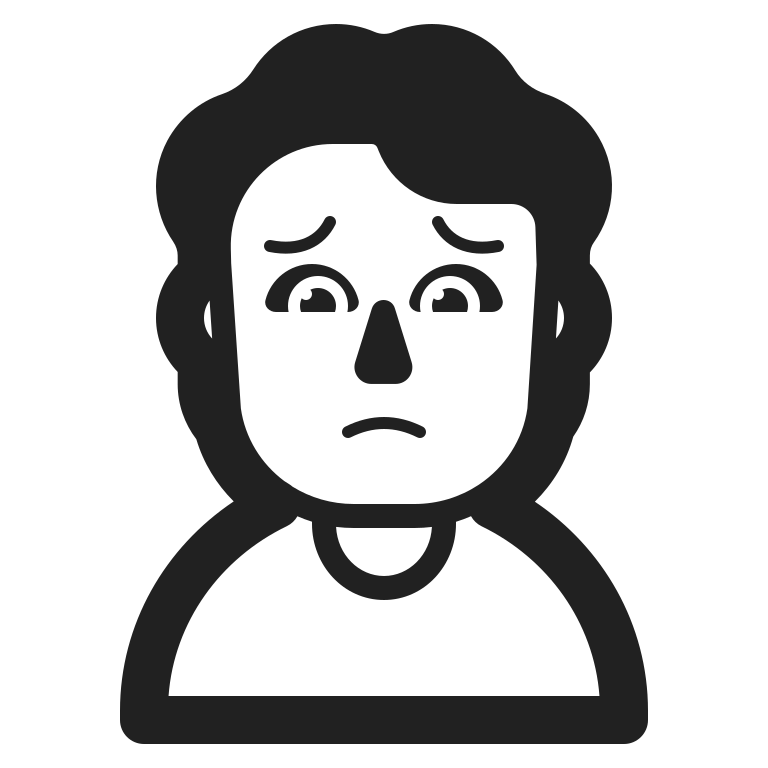
person frowning high contrast default